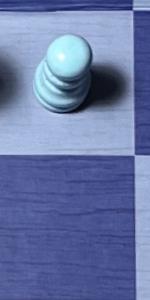
Label: Empty